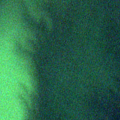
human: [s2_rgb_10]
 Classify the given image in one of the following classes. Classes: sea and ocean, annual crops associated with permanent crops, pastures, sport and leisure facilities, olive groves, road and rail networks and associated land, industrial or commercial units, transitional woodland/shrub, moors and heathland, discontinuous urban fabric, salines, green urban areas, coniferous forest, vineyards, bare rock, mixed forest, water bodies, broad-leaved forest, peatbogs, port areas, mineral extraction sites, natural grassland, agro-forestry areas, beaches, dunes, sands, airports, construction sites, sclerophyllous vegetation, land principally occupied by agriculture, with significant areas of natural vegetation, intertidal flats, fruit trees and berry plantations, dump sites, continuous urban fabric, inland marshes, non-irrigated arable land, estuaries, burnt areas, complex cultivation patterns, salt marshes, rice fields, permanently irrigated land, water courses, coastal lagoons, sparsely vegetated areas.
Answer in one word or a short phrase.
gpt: coastal lagoons